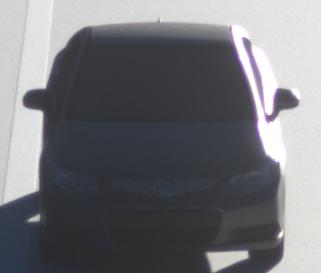
Make: Honda
Model: Civic Limousine 1.8
Detailed model: Civic (IX) Limousine
Model produced from: 2014/05
Model produced until: 2017/06
Doors: 4
Color: gray
Road condition: dry road
Daytime: sunrise or sunset
Contrast: high contrast